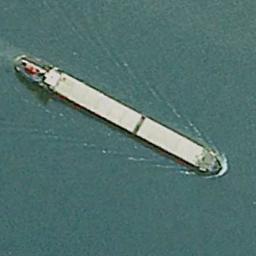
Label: ship